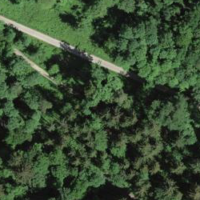
EUNIS habitat code: 44
Species observed at this site:
Circaea lutetiana